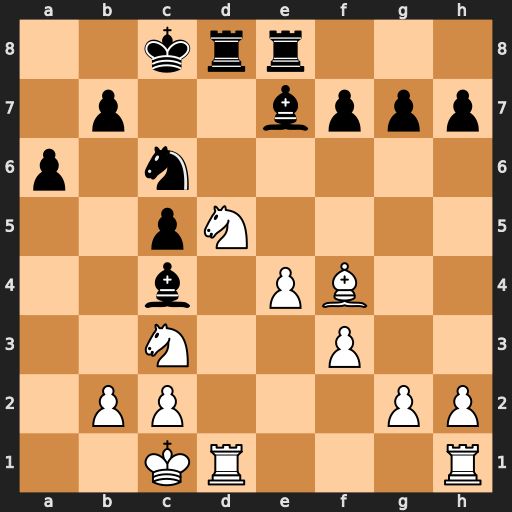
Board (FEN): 2krr3/1p2bppp/p1n5/2pN4/2b1PB2/2N2P2/1PP3PP/2KR3R
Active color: w
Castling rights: -
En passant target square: -
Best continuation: Nb6#